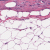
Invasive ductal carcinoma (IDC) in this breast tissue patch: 1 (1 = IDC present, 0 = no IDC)